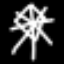
Label: octagon